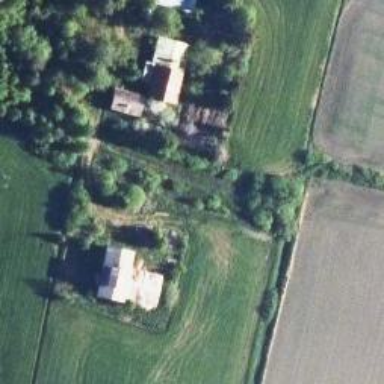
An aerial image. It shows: Farm.